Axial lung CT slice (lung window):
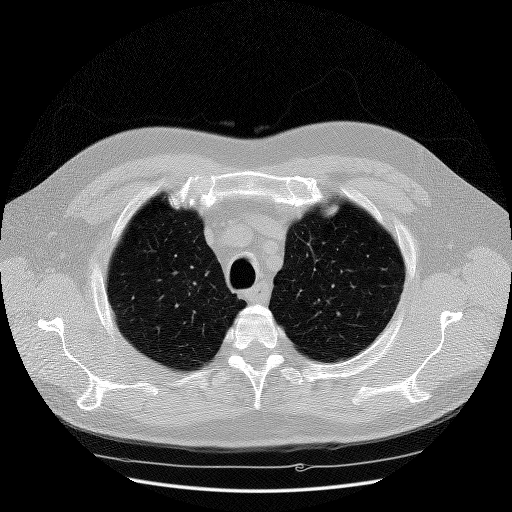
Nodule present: no